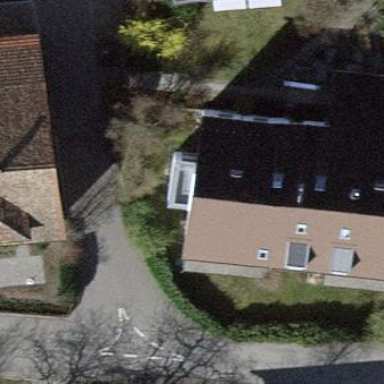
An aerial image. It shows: Detached building.